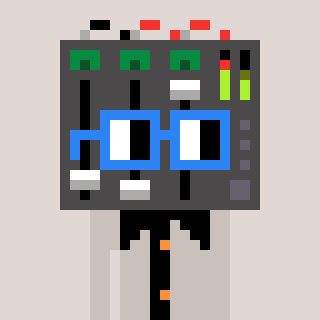
a pixel art character with square blue glasses, a mixer-shaped head and a foggrey-colored body on a warm background